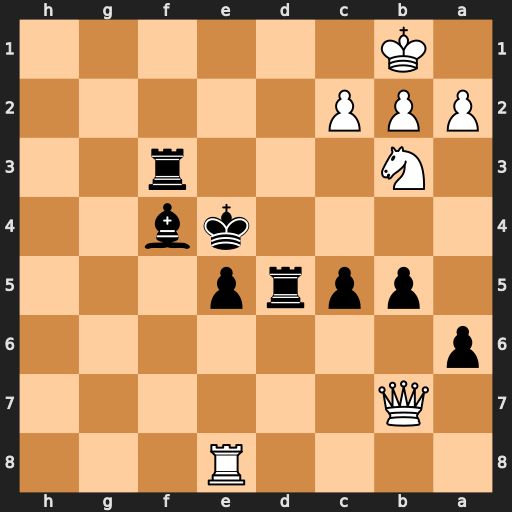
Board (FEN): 4R3/1Q6/p7/1pprp3/4kb2/1N3r2/PPP5/1K6
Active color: b
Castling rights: -
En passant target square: -
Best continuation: Rf1+ Nc1 Rxc1#